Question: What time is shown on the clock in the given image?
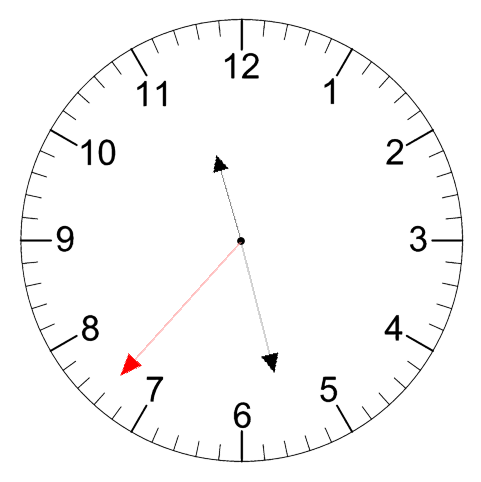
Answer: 11:27:37